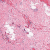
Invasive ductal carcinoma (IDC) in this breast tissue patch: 0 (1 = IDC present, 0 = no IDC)